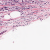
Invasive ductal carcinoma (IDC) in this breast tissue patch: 1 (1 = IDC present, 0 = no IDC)